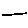
Label: line